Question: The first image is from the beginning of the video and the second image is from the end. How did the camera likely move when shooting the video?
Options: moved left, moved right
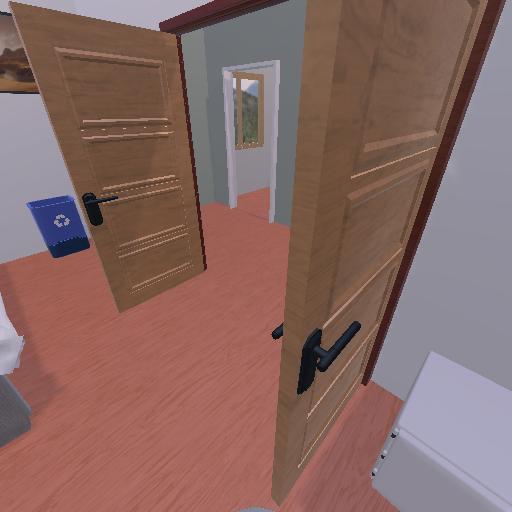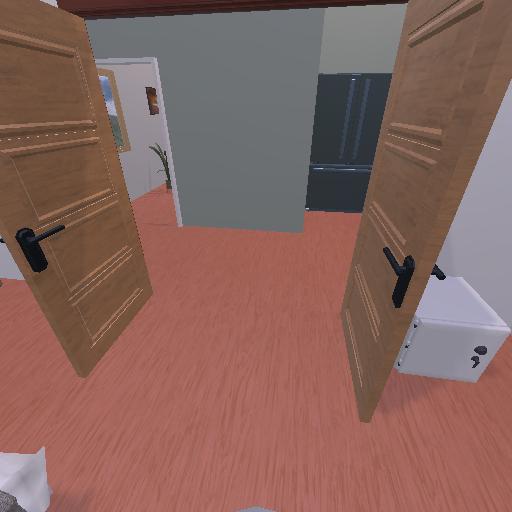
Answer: moved left